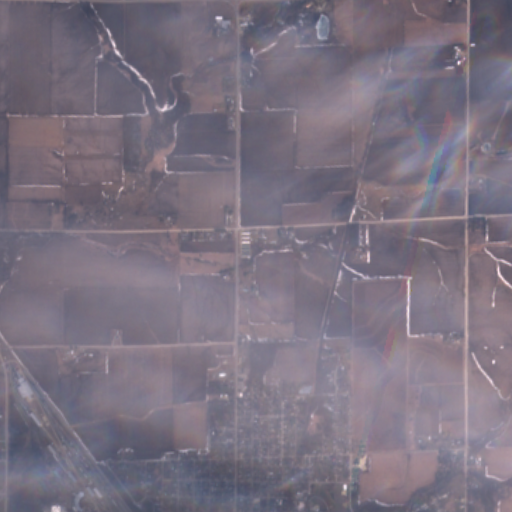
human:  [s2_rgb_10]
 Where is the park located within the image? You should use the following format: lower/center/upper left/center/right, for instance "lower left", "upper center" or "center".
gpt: The park is located in the lower of the image.
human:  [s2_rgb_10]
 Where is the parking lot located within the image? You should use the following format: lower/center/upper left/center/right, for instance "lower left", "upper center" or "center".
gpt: The parking lot is located in the lower right of the image.
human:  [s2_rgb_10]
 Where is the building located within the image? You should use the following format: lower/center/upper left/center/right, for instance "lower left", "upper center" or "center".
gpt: The building is located in the lower left of the image.
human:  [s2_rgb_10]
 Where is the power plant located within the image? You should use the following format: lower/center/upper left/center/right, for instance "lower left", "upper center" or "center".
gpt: There is no power plant in the image.